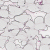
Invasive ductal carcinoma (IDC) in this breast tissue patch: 0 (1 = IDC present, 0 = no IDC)